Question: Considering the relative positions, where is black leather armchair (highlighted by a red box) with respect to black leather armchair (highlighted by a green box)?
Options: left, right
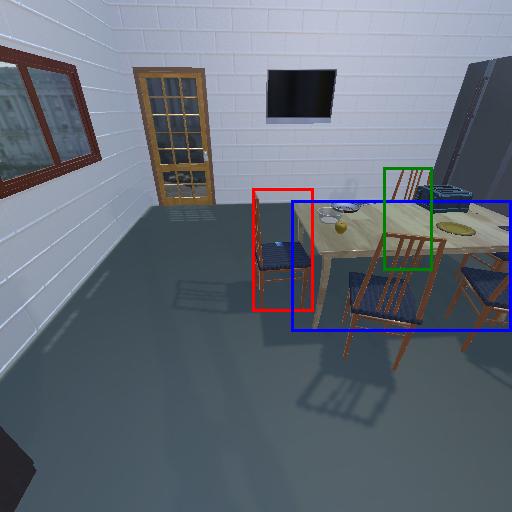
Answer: left